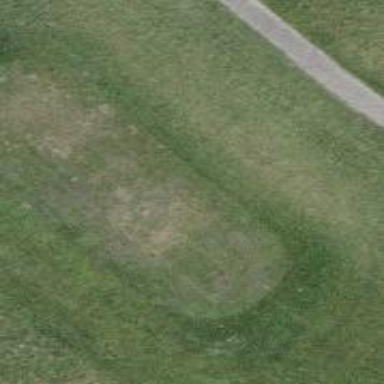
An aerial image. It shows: Grassy area designated as golf tee.